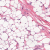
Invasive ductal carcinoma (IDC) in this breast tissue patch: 0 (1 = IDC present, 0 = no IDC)